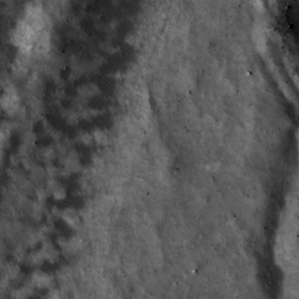
Label: non_frost